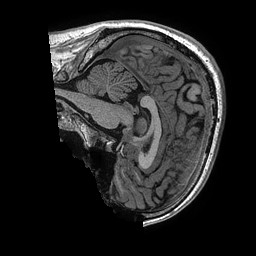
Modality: T1w
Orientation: sagittal
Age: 23
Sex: male
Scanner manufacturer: ge
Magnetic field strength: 3 T
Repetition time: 0.006952 s
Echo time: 0.00292 s